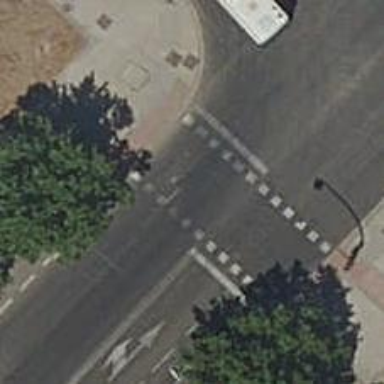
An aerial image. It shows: Road crossing with traffic signals.